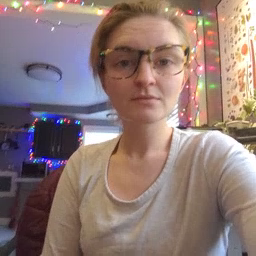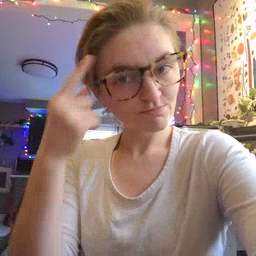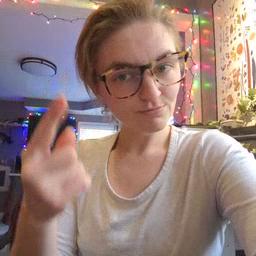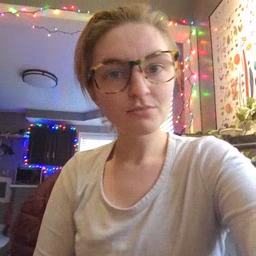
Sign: penny